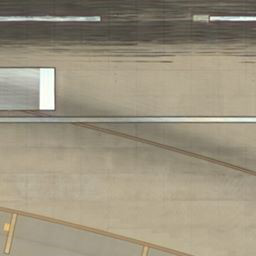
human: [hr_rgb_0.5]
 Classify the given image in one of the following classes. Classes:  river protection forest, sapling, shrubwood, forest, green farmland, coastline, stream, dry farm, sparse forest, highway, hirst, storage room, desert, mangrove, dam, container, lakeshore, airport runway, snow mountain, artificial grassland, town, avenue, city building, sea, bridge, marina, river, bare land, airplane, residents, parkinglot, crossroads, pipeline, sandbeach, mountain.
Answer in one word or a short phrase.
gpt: airport runway